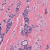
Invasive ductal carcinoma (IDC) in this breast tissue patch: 1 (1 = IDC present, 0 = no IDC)